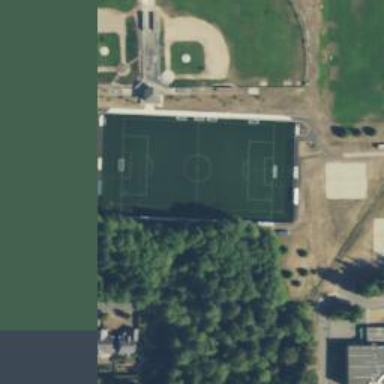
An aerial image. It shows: Soccer pitch surrounded by fence.